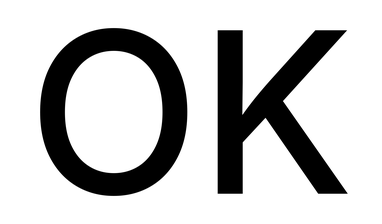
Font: Inter_Medium